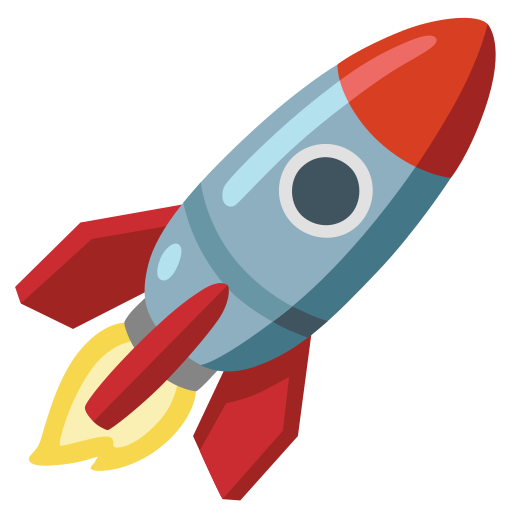
Emoji: 🚀